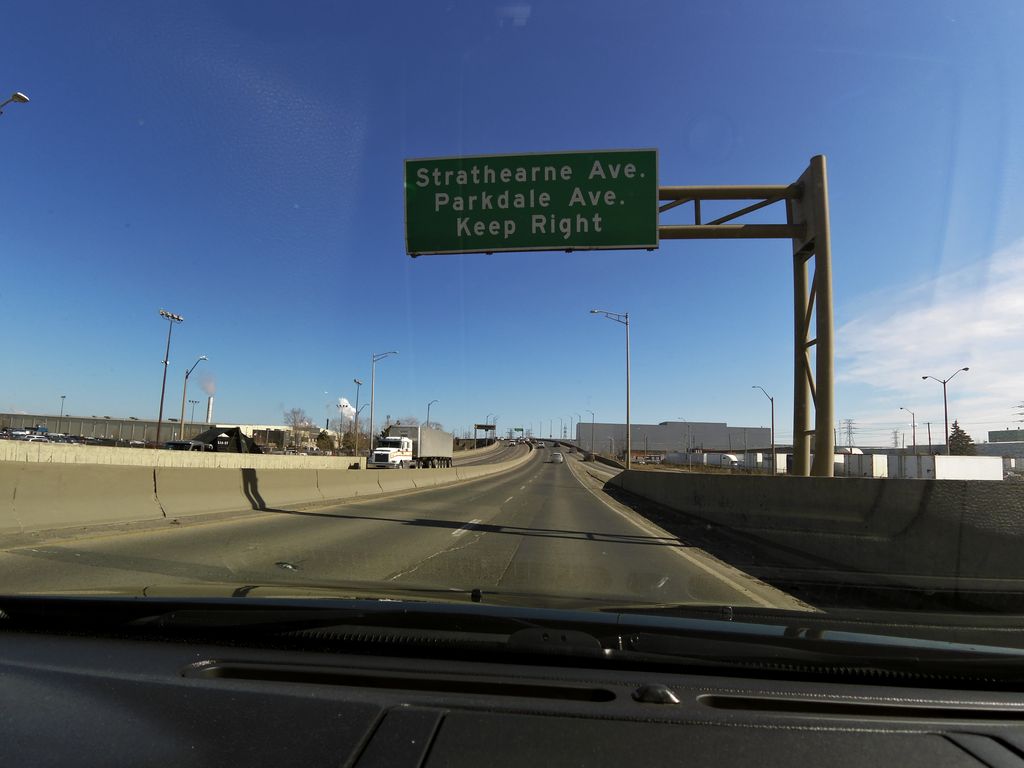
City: hamilton